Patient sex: M
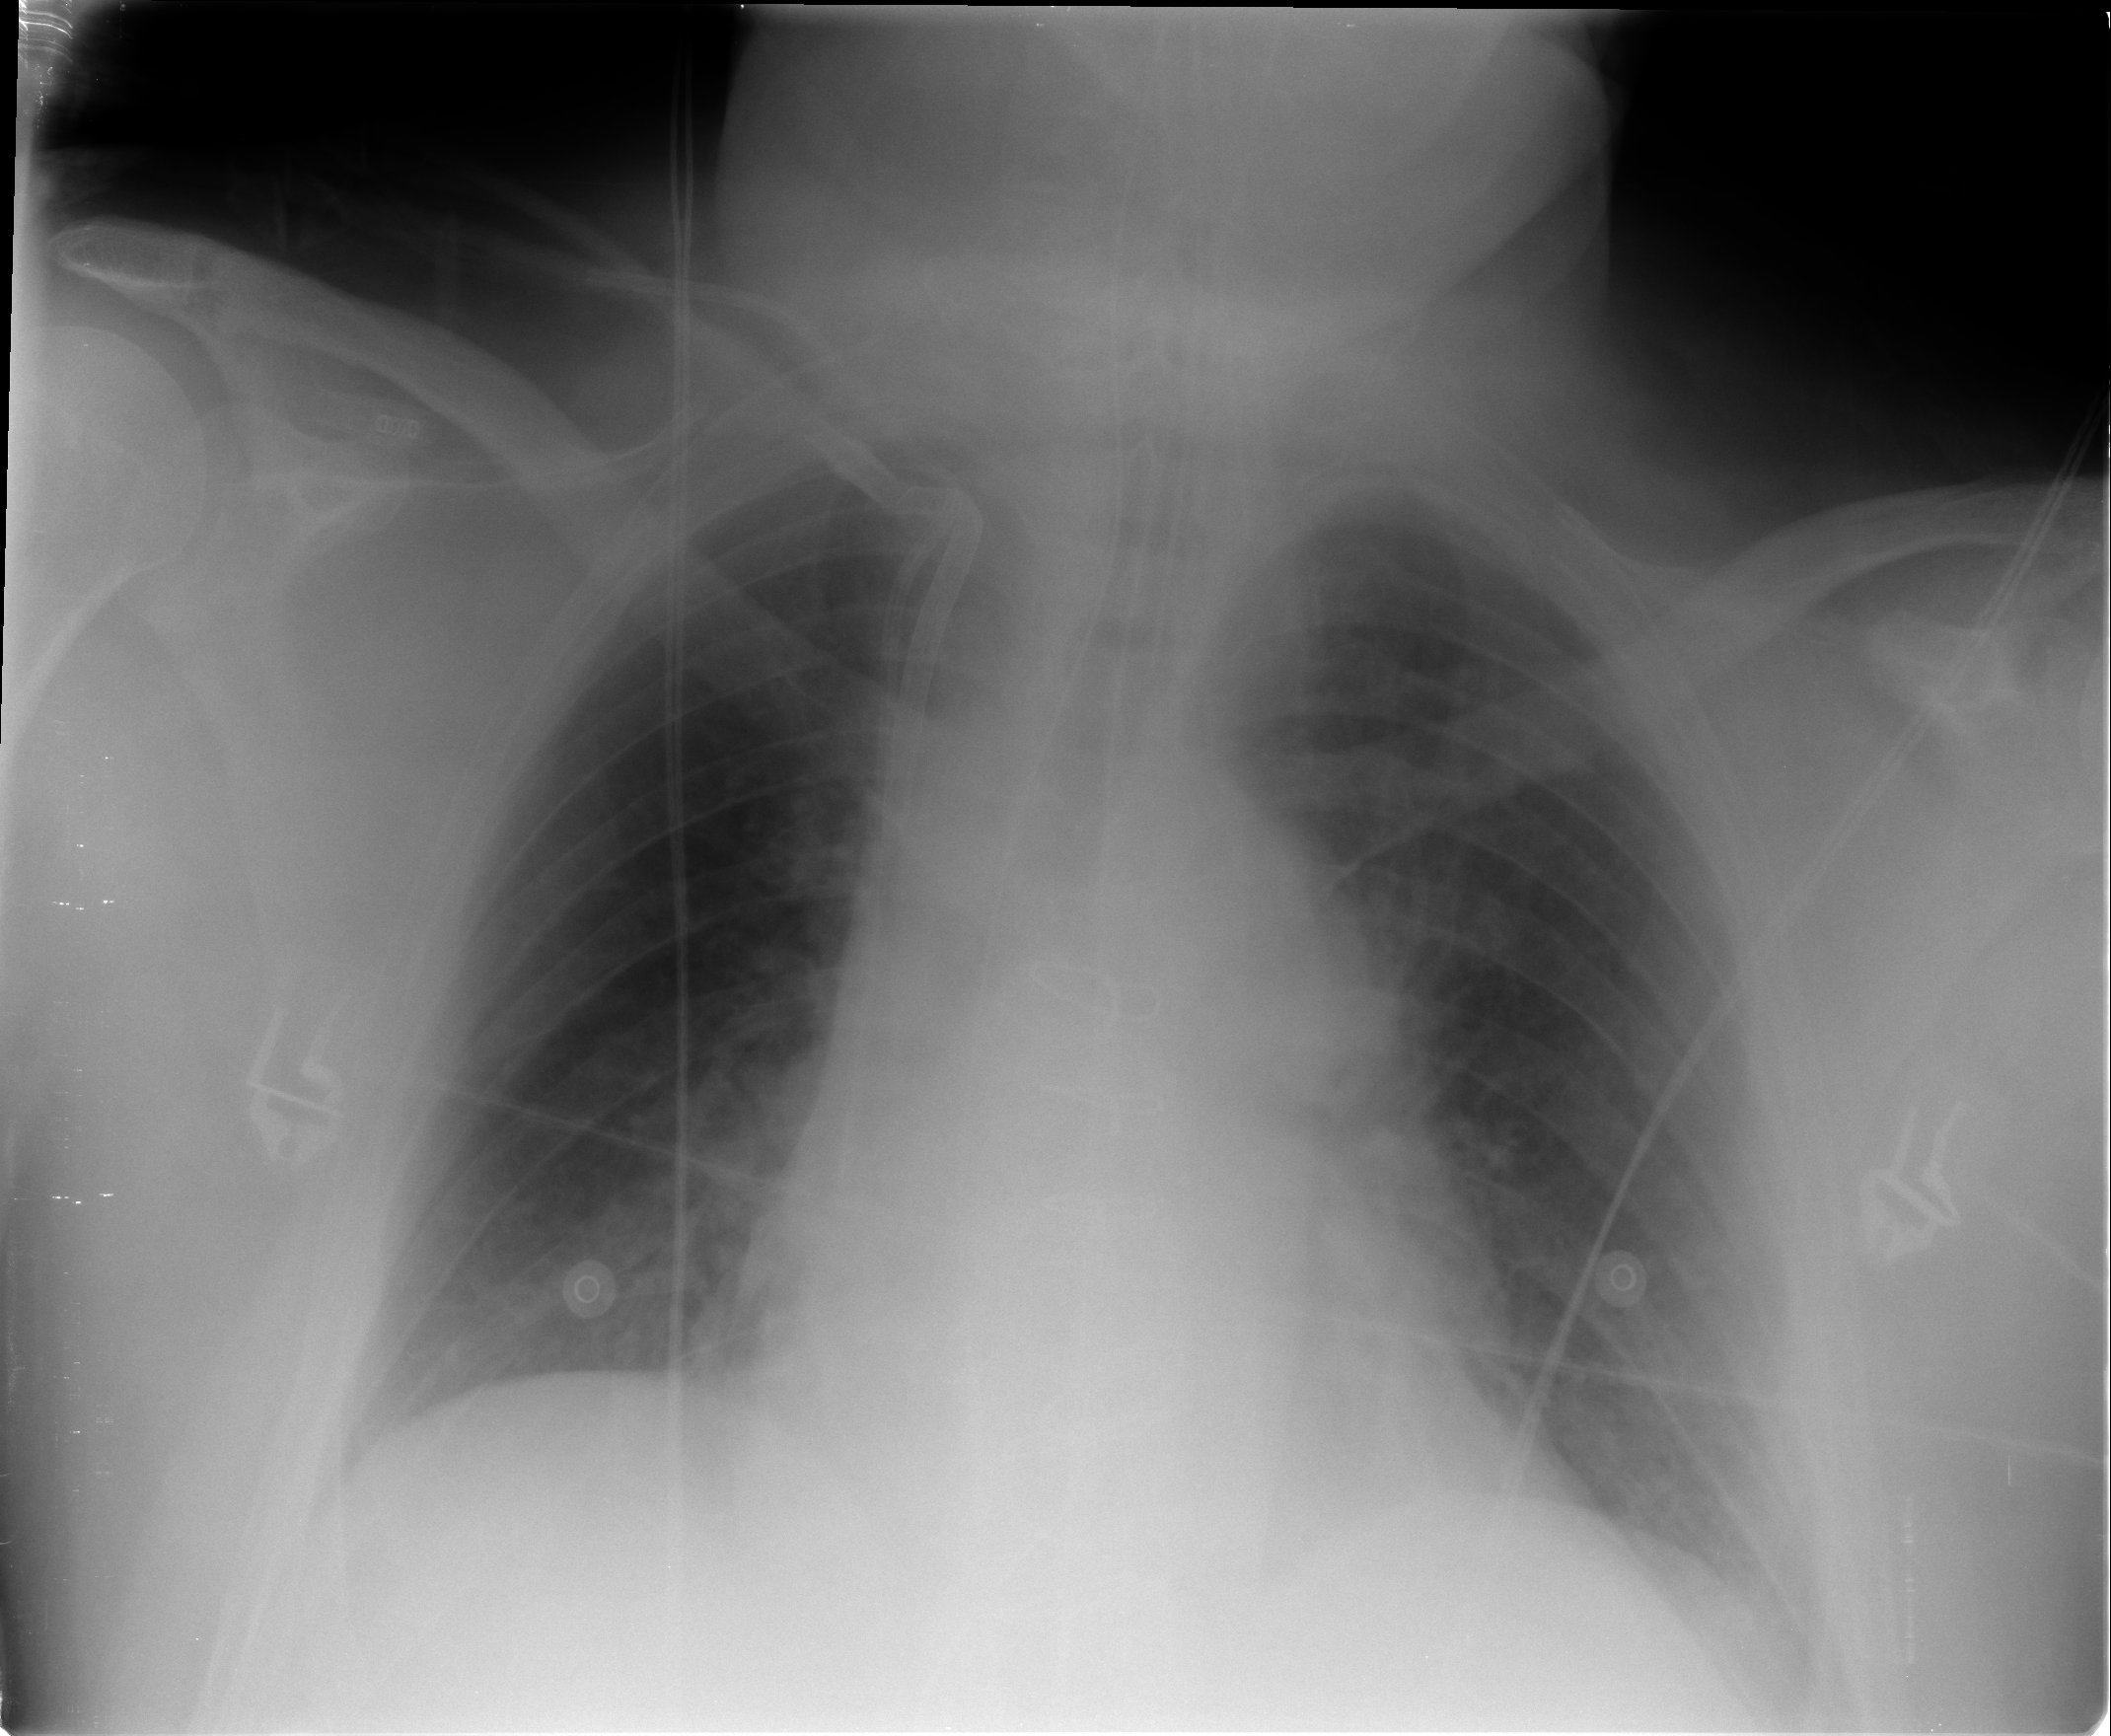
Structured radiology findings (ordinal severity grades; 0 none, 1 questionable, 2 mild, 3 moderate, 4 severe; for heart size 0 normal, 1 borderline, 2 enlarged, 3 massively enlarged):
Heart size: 2
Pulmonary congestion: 0
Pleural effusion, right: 0
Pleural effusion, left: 0
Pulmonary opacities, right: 0
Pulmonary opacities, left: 0
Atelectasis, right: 2
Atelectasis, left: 2